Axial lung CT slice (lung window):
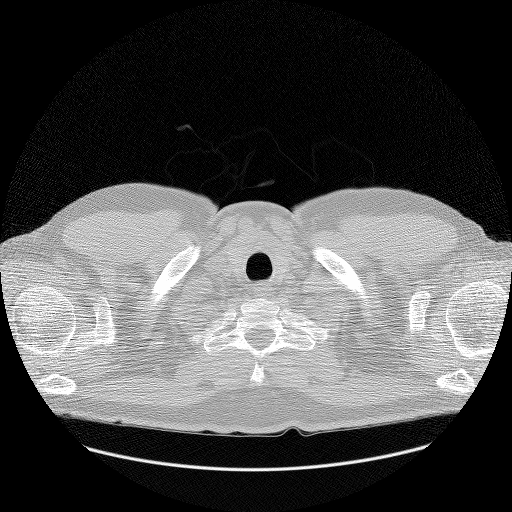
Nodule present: no